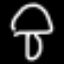
Label: mushroom